Field crop: maize
Growth stage: 2
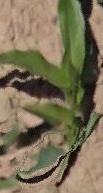
Species: maize